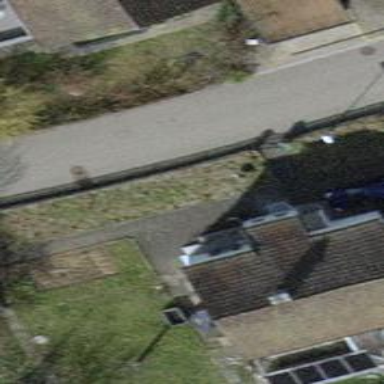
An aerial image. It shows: Gabled building with roof tiles. The roof orientation is along the structure.